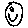
Label: smiley face